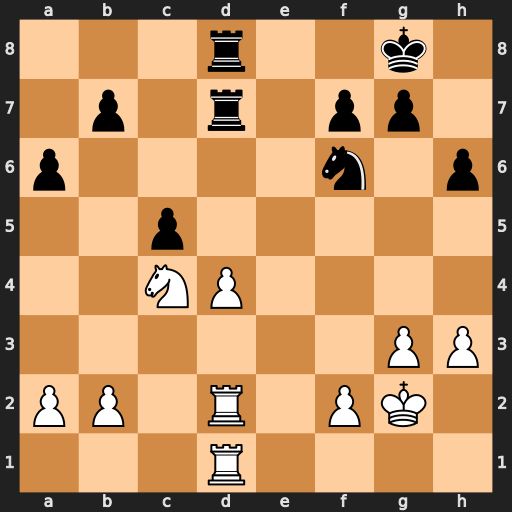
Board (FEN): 3r2k1/1p1r1pp1/p4n1p/2p5/2NP4/6PP/PP1R1PK1/3R4
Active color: w
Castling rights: -
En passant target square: -
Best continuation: dxc5 Rxd2 Rxd2 Rxd2 Nxd2